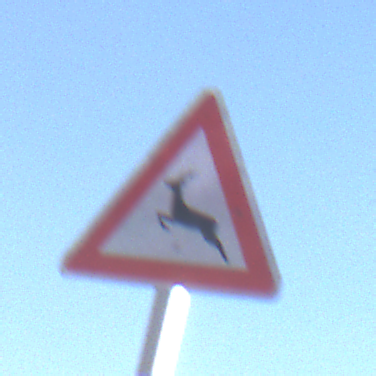
Verkehrszeichen: WildwechselRechts
Umgebung: Outdoor, Nature
Tageszeit: MorningAfternoon
Wetter: Clear
Licht: Natural
Jahreszeit: NotSpecified
Kontrast: HighContrast